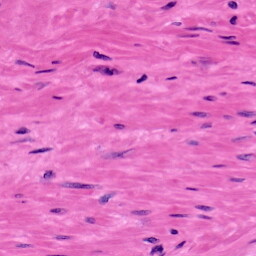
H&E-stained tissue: Prostate